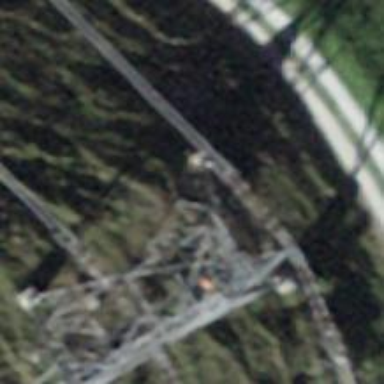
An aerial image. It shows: Power tower.